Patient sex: M
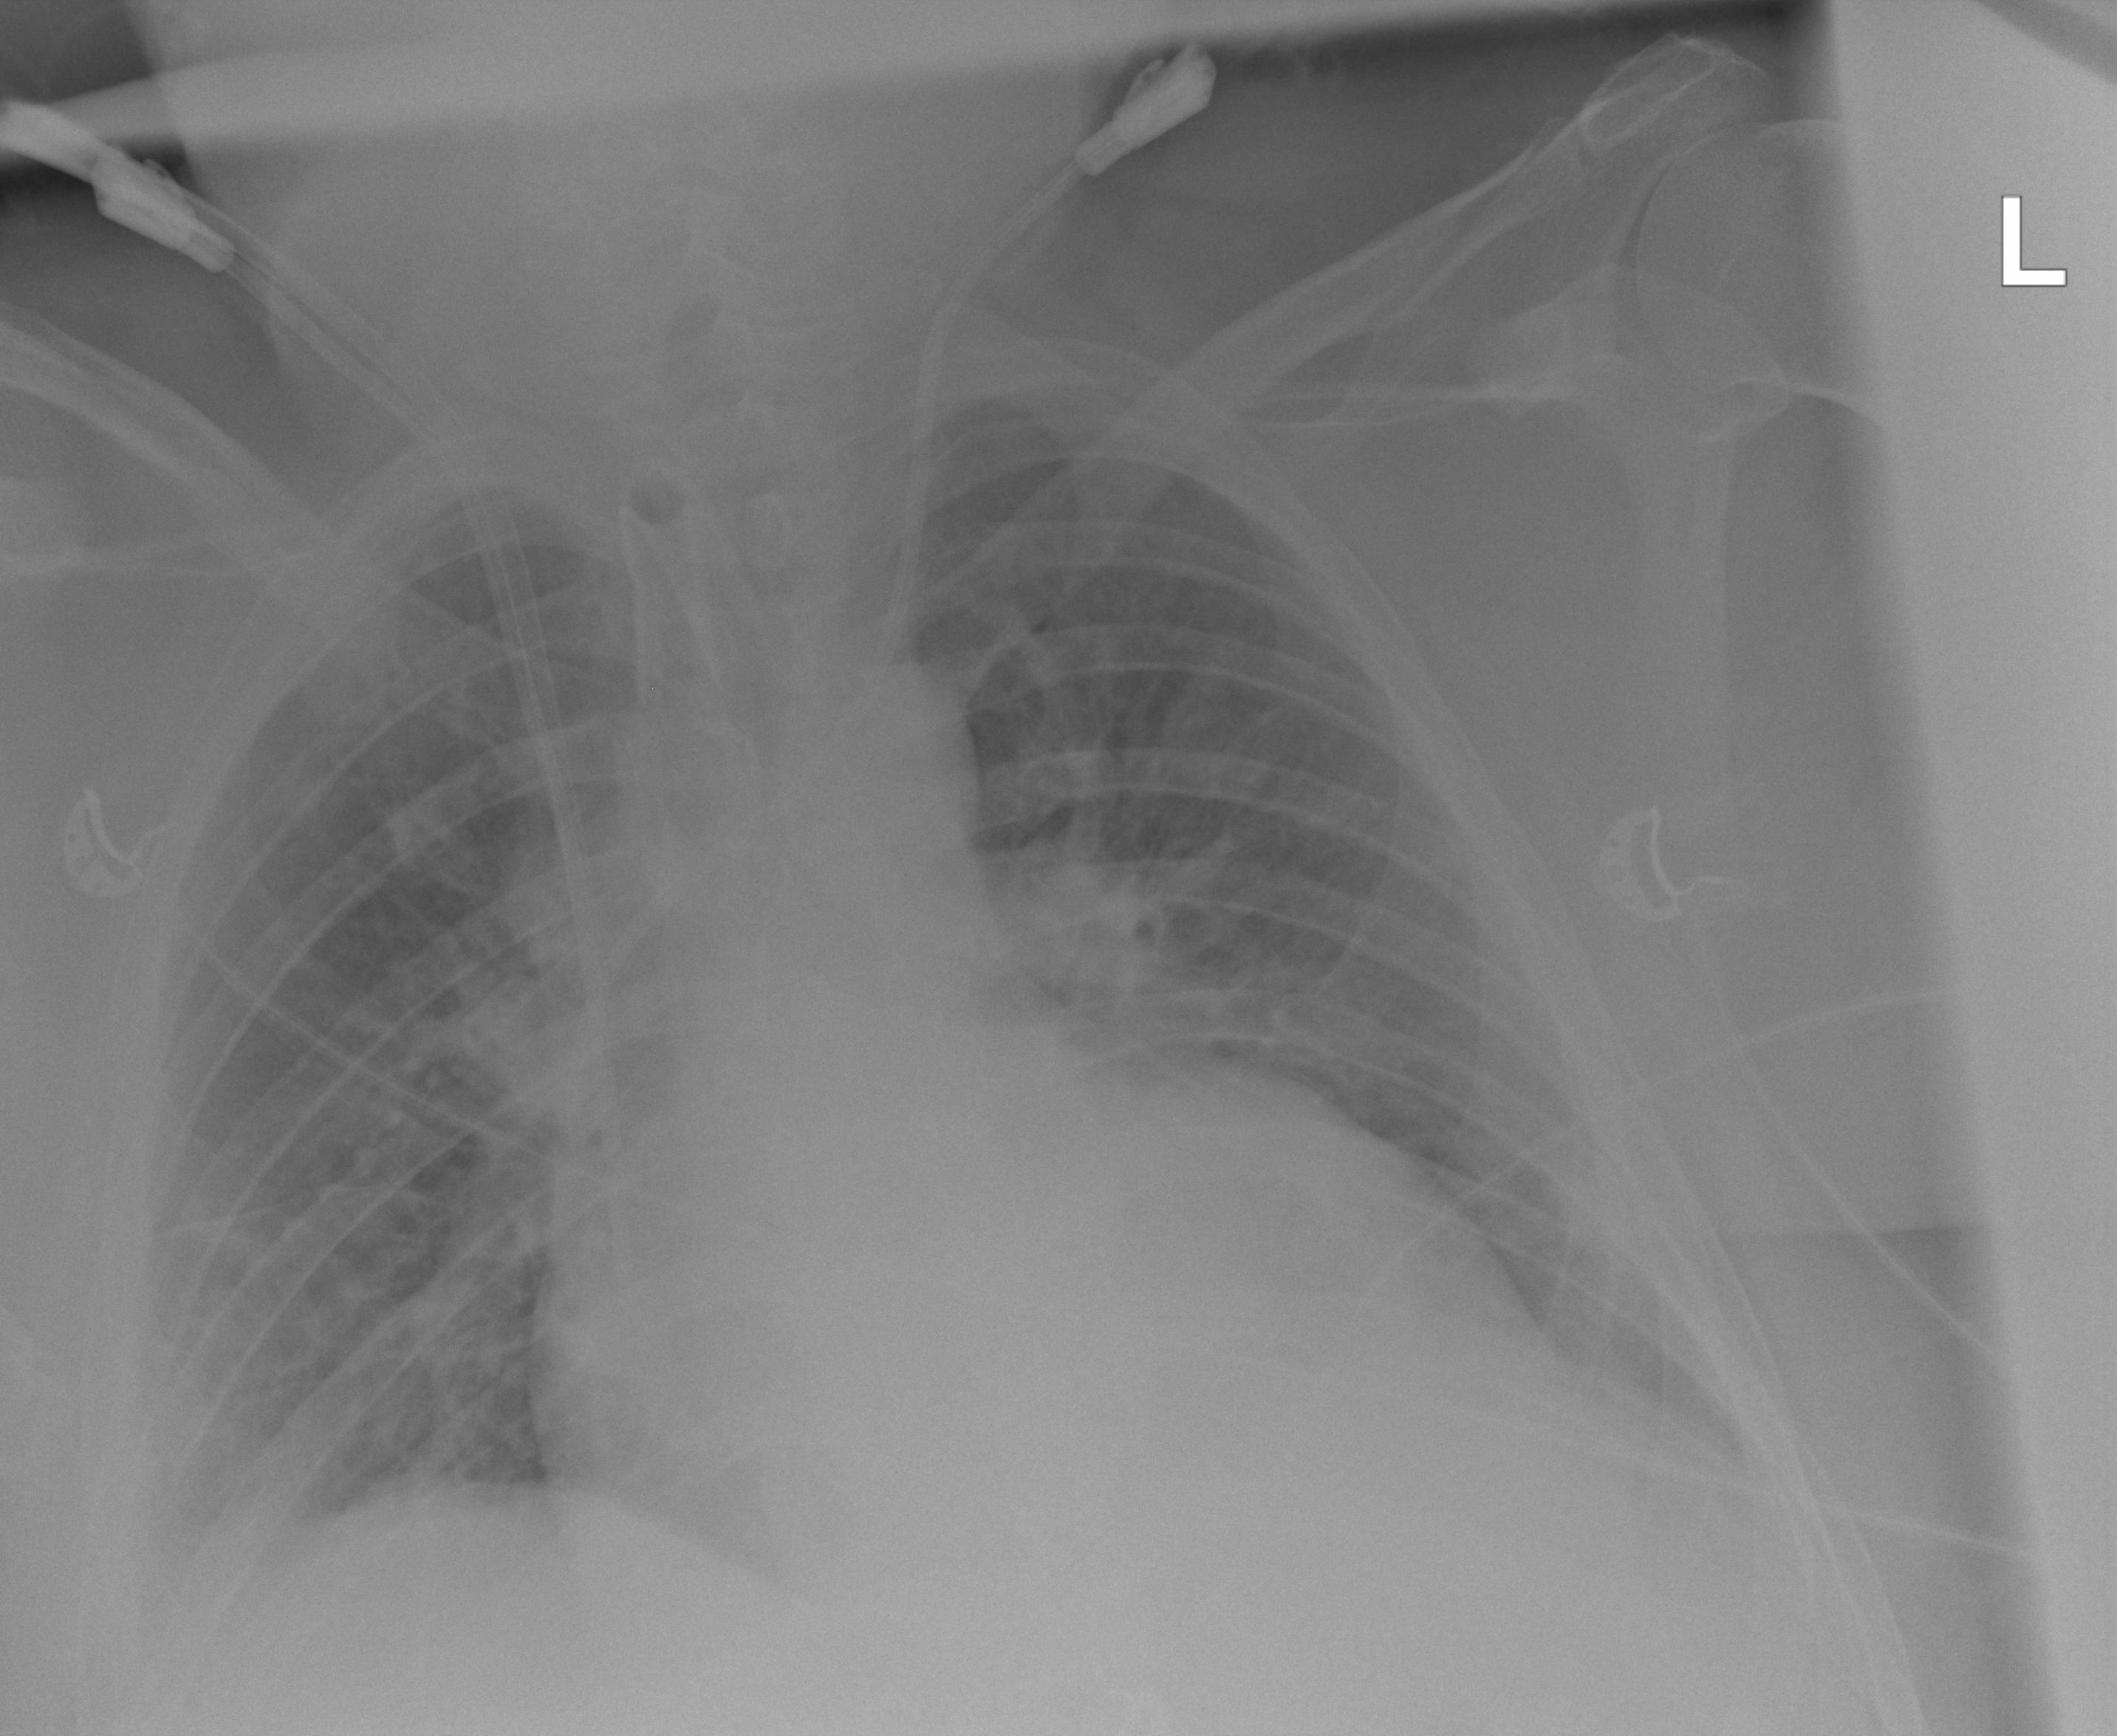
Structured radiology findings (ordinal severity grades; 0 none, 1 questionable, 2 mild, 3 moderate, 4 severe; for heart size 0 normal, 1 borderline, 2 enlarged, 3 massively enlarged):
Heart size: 2
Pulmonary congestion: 2
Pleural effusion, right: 2
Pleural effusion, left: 2
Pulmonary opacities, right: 3
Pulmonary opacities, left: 3
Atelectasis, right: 3
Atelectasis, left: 2